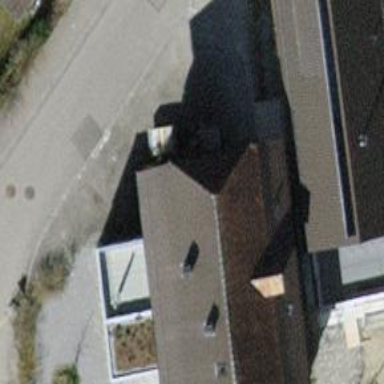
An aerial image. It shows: Hipped-roof building with apartments.